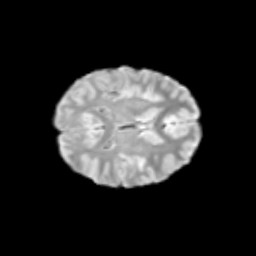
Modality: T2w
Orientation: axial
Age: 11
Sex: female
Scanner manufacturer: siemens
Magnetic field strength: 3 T
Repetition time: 3.8 s
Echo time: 0.07 s